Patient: sex M, age 63
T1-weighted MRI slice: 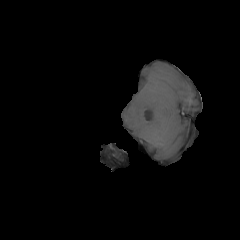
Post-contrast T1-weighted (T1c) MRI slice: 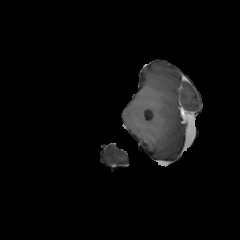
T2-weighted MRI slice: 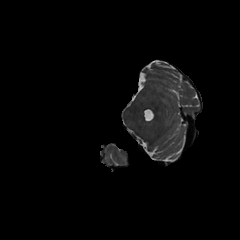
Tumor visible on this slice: no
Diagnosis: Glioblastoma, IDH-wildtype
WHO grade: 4